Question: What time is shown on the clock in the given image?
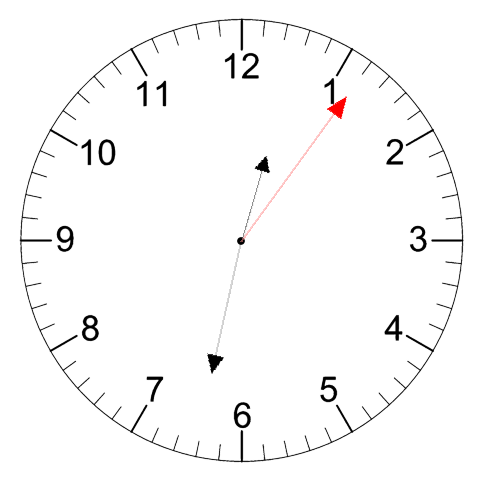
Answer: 12:32:06